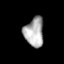
Tissue: lung
Cell type: Endothelial cells
Senescence score: 0.679
Nuclear area (px): 555
Mean DAPI intensity: 171.416